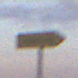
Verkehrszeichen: UmleitungswegweiserRechtsweisend
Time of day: SunriseSunset
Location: Outdoor (Nature)
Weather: PartlyCloudy
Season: NotSpecified
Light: Natural